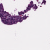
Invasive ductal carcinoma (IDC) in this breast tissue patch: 0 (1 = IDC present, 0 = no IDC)